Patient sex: M
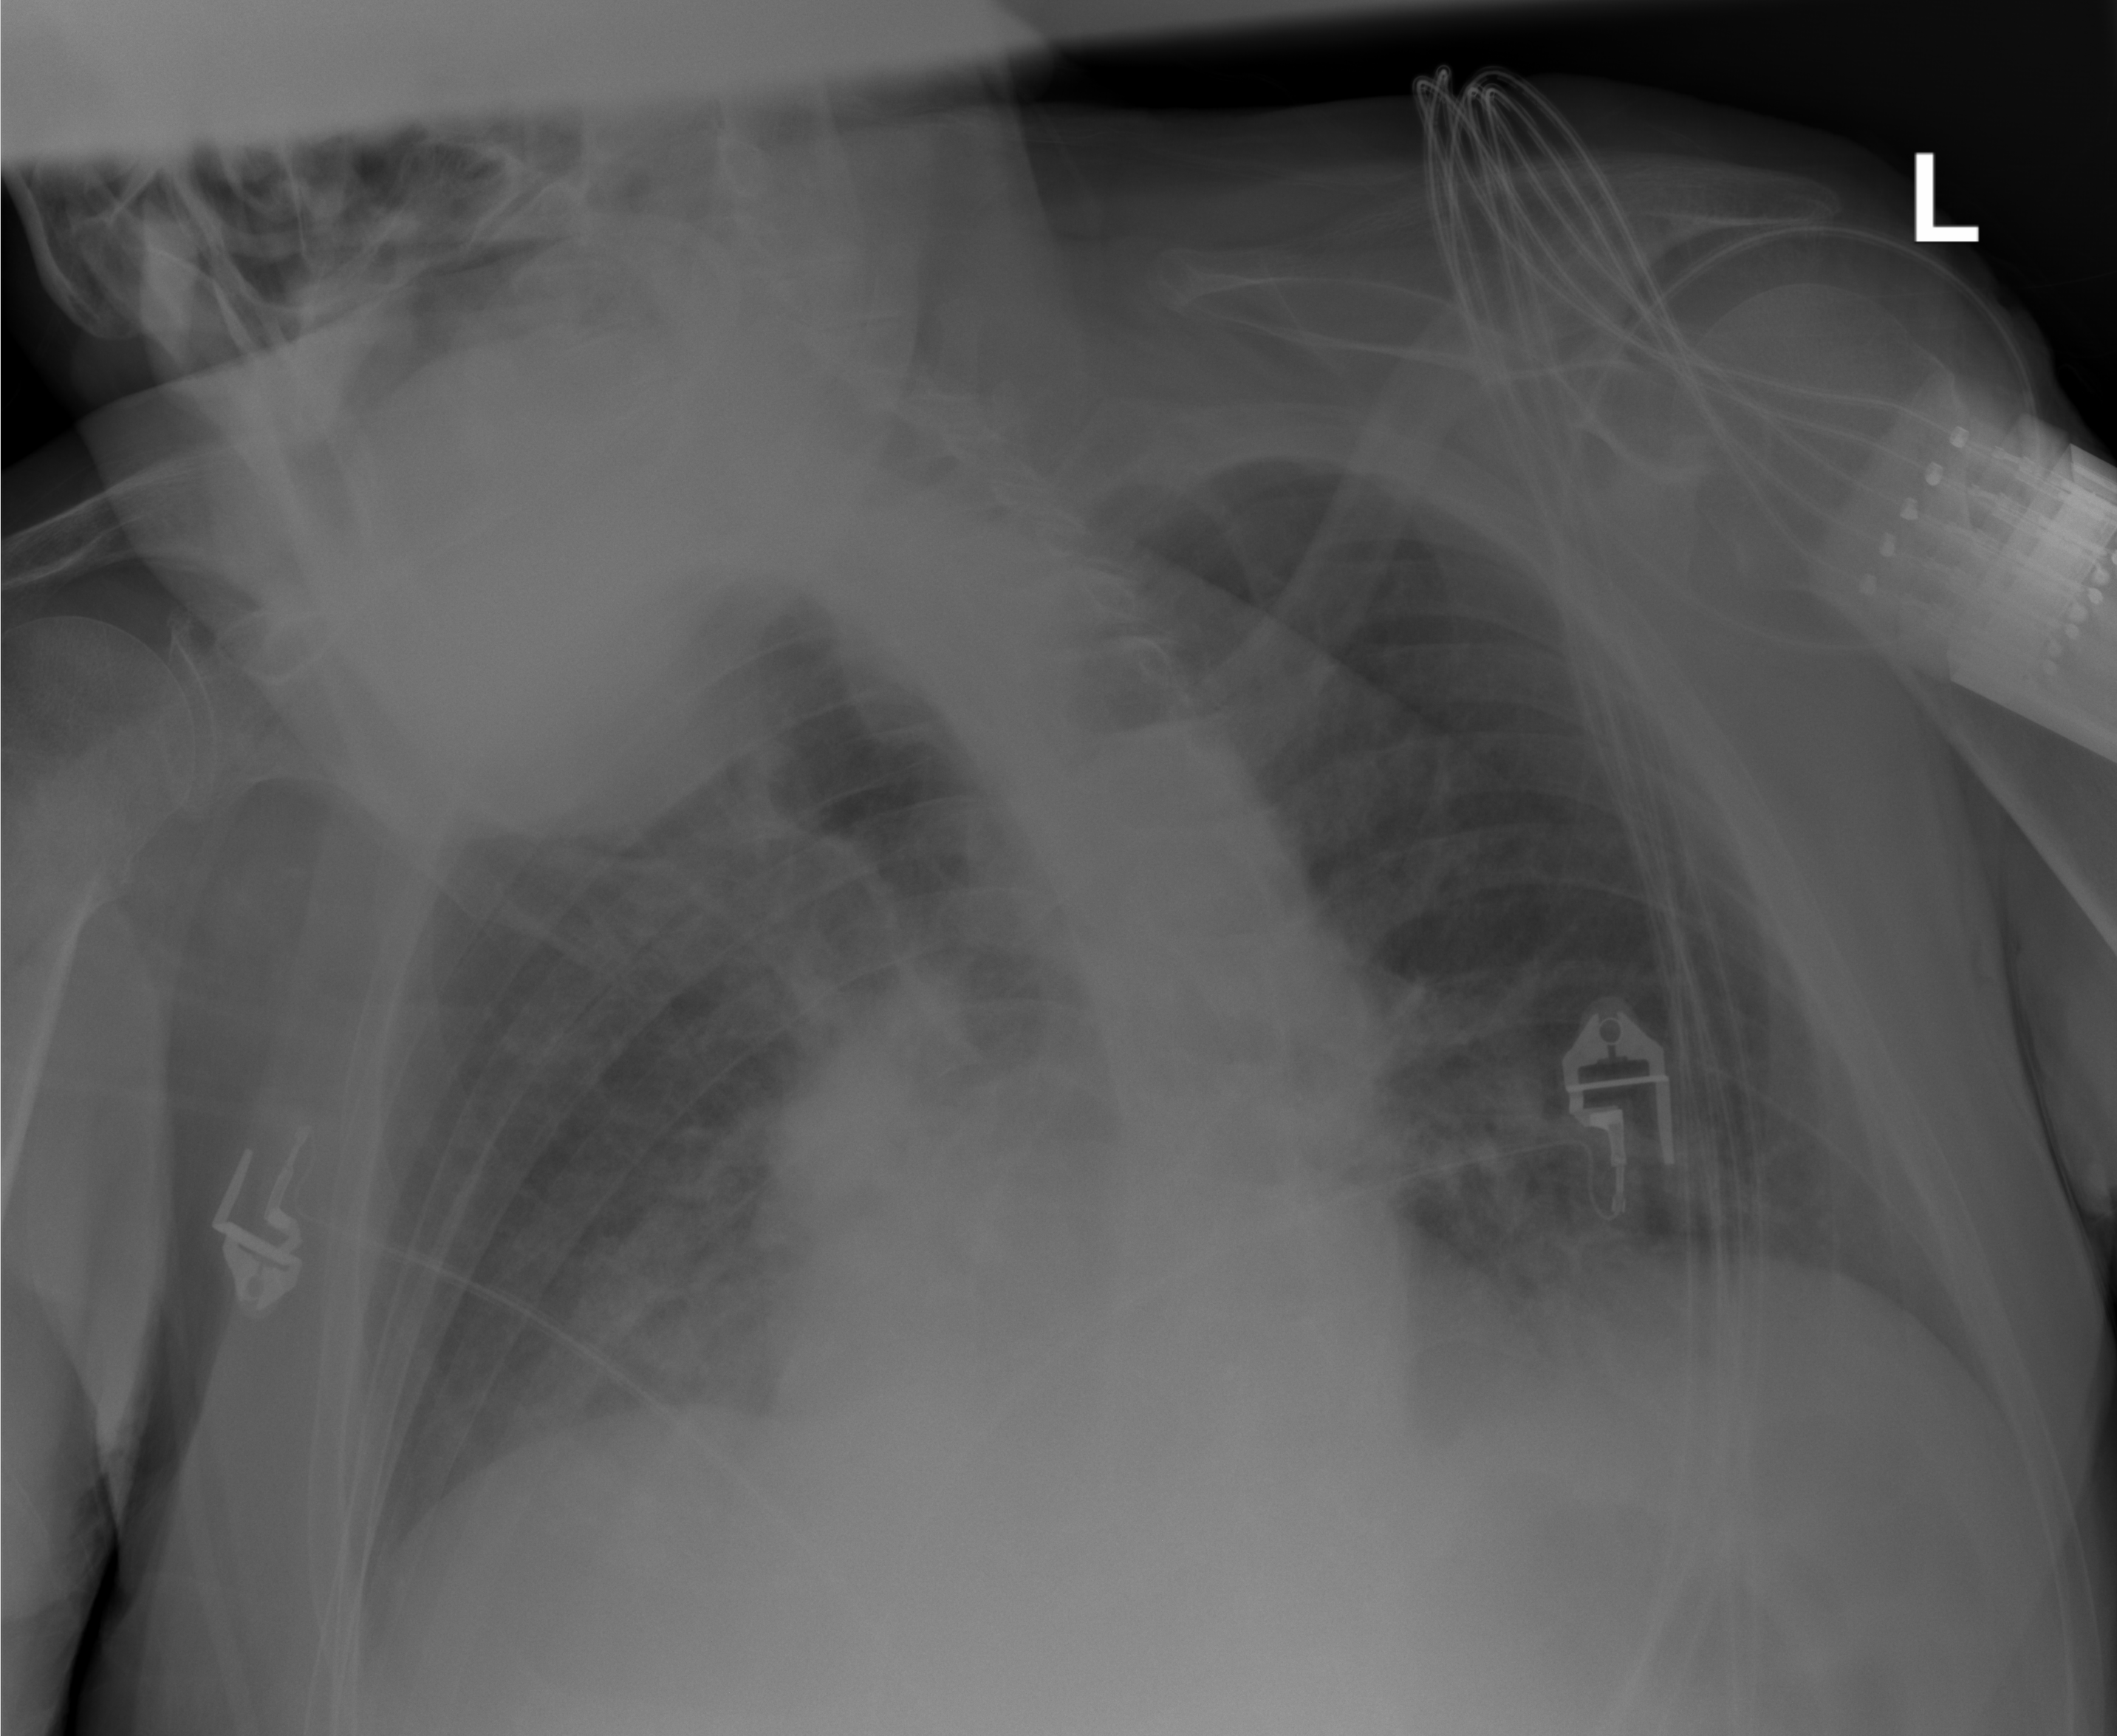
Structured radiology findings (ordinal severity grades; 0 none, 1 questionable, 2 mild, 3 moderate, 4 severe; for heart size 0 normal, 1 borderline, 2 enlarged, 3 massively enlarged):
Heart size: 0
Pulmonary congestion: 0
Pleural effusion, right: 2
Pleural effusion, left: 1
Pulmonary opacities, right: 0
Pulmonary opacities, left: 0
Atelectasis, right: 2
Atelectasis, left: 1